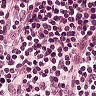
Metastatic tissue present: no